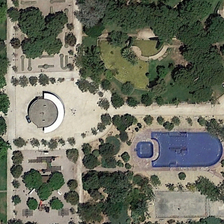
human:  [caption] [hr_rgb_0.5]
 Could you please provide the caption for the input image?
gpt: many green trees and a small pond are around a square .

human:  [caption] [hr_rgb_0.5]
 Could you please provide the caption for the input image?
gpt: many green trees and a small pond are around a square .

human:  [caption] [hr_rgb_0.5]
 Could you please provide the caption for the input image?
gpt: many green trees and a small pond are around a square .

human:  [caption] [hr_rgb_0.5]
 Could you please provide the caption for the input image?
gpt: many green trees and a small pond are around a square .

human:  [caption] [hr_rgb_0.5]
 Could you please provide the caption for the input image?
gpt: many green trees and a small pond are around a square .